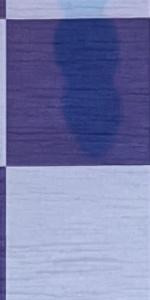
Label: Empty